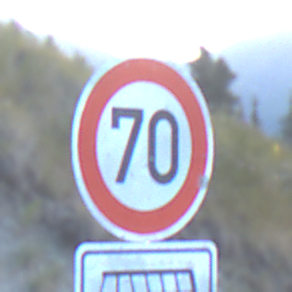
Verkehrszeichen: Geschwindigkeit70
Zusatzzeichen unten: HinweisDurchSinnbild13
Umgebung: Outdoor, RoadRail
Tageszeit: SunriseSunset
Wetter: Clear
Licht: Natural
Jahreszeit: NotSpecified
Kontrast: LowContrast